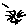
Label: cat